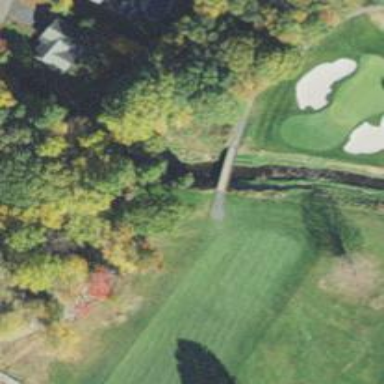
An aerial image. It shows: Path on bridge over golf course.